В одном калориметре находится смесь воды и льда, в другом — вода при температуре $100~{}^{\circ} \mathrm{C}$. Горячую воду начинают охлаждать следующим образом: маленький металлический шарик на нити опускают в холодную воду, затем переносят в горячую, затем опять в холодную и т.д. При этом каждый раз успевает установиться тепловое равновесие, а весь цикл занимает одно и то же время. График зависимости массы льда в «холодном» калориметре от времени изображен на рисунке.
До какой температуры охладилась горячая вода, когда весь лед растаял? Теплообменом с атмосферой можно пренебречь.
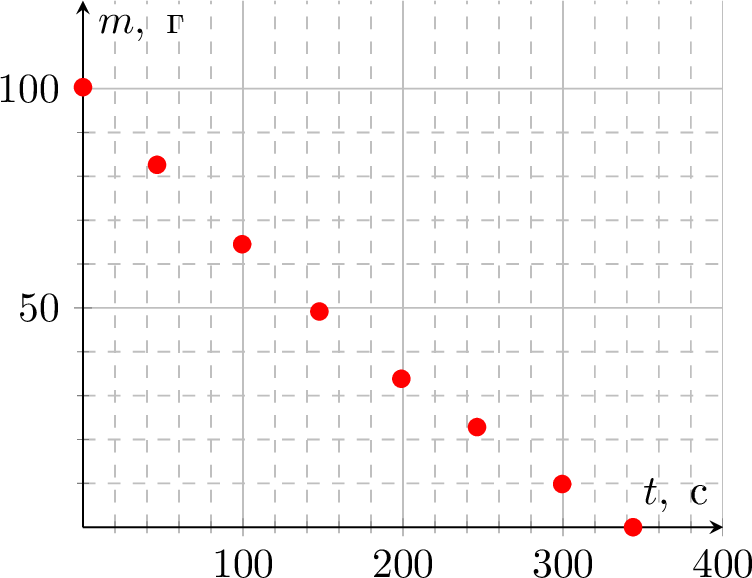
Решение: На каждом шаге, продолжительность которого обозначим через $\tau$, металлический шарик нагревается в горячем калориметре, отбирая у него теплоту, и охлаждается в холодном, отдавая теплоту. Обозначим через $T_{1}$ и $T_{2}$ температуры калориметров, а через $C$ — теплоемкость шарика. Тогда на каждом шаге горячий калориметр отдает теплоту $C\left(T_{1}-T_{2}\right)$, а холодный получит такое же количество теплоты. Оно пойдет на плавление льда массой$$-\Delta m=\frac{C}{\lambda}\left(T_{1}-T_{2}\right)$$($\lambda$ — удельная теплота плавления льда). Следовательно, лед плавится со скоростью$$-\frac{\Delta m}{\Delta t}=\frac{C}{\lambda \tau}\left(T_{1}-T_{2}\right),$$которая оказывается пропорциональной разности температур калориметров.Аппроксимируем начало графика $m(t)$ в условии задачи прямой. Ее угловой коэффициент $k_{1}=-0.4~г/с$. Вблизи точки графика, где $m=0$, его можно заменить прямой с угловым коэффициентом $k_{2}=-0.2~г/с$.Поскольку в начальный момент времени разность температур равна $100~{}^{\circ} \mathrm{C}$, конечная точка соответствует разности температур $50~{}^{\circ} \mathrm{C}$. Следовательно, когда весь лед растает, горячая вода охладиться до $50~{}^{\circ} \mathrm{C}$.
Ответ: $$-\frac{\Delta m}{\Delta t}=\frac{C}{\lambda \tau}\left(T_{1}-T_{2}\right),$$Когда весь лед растает, горячая вода охладиться до $50~{}^{\circ} \mathrm{C}$.
Темы:
T, Всероссийские, Теплота, Температура